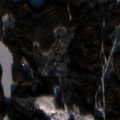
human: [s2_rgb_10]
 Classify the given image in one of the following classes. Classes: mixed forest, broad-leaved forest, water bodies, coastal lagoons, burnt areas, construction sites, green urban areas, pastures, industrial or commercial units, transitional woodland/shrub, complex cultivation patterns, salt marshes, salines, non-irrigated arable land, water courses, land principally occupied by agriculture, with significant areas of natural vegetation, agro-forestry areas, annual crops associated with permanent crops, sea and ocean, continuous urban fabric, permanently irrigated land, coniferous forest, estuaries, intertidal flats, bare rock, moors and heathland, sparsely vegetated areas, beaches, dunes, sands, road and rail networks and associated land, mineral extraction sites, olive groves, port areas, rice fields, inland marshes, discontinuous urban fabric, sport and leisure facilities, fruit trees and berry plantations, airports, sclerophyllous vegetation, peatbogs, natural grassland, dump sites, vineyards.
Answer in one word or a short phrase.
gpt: coniferous forest, mixed forest